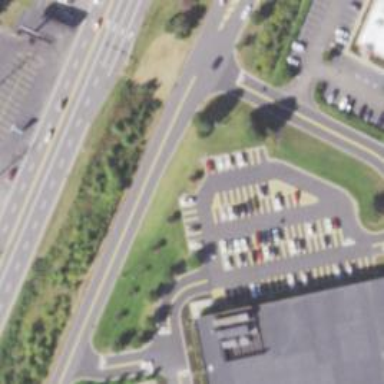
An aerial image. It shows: Parking area with surface.